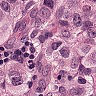
Metastatic tissue present: yes